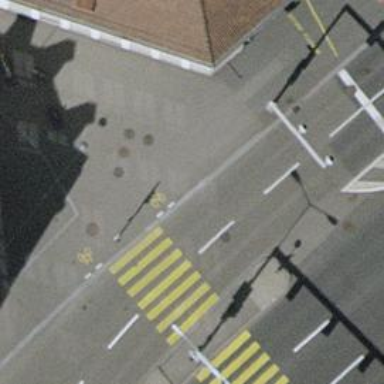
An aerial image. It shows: Kerb barrier.